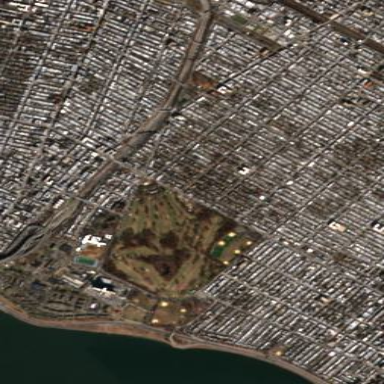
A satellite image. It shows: Golf course surrounded by greenery.